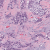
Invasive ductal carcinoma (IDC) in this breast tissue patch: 1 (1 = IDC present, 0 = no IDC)